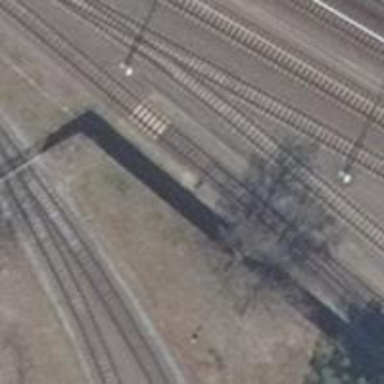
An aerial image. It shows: Railway switch.